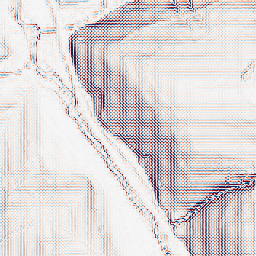
Category: wavelet
Decomposition family: wavelet_biorthogonal
Decomposition parameters: wavelet: bior1.3
level: 2
Upsampling method: sinc_blackman
Upsampling parameters: scale: 2
kernel_size: 4
Upsampling scale: 2